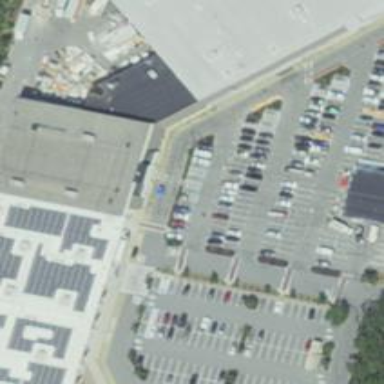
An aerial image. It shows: Parking space is available.